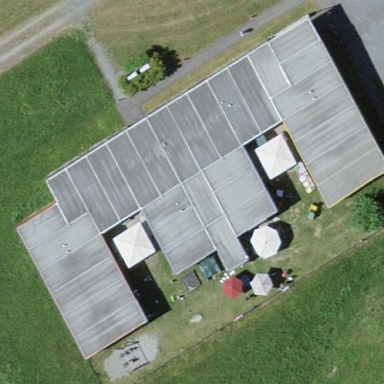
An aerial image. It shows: Flat-roofed kindergarten building.